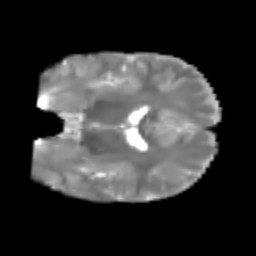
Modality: T2w
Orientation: coronal
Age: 6
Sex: male
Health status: healthy